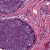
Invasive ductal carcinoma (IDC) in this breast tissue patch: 1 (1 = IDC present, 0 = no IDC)